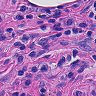
Metastatic tissue present: yes